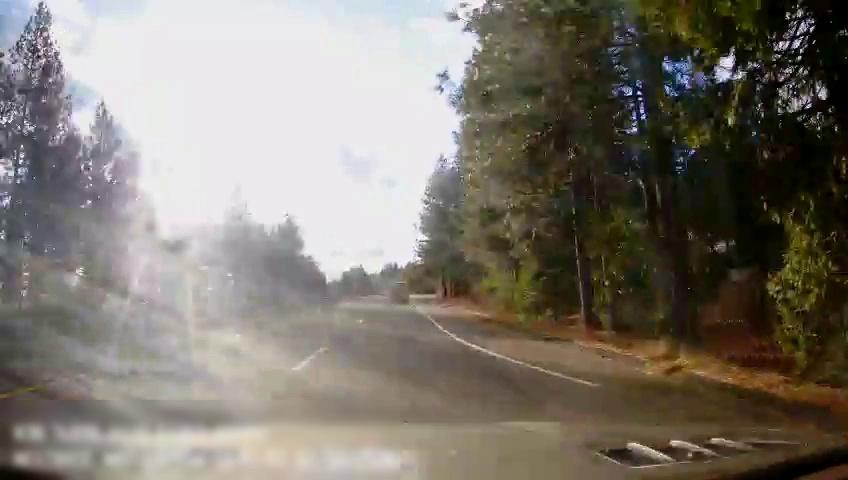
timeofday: Day
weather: Sunny
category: Drivable Space
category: Vehicles | Van
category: Lanes | Alternate Lane
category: Lanes | Current Lane
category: Lanes | Current Lane